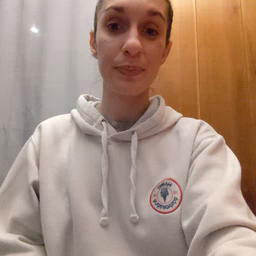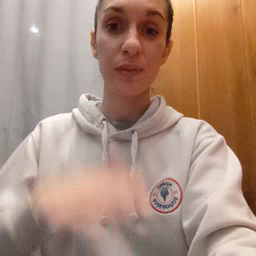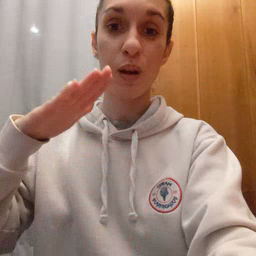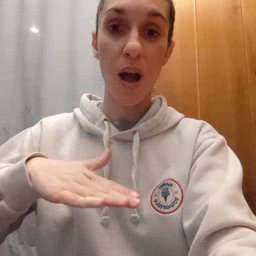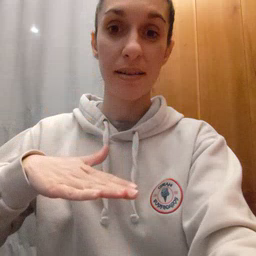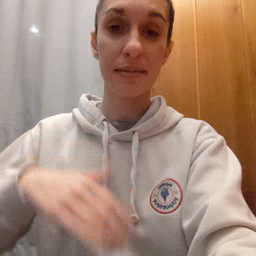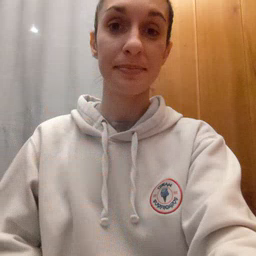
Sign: on